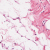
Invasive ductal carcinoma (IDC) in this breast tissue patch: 0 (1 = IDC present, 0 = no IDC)